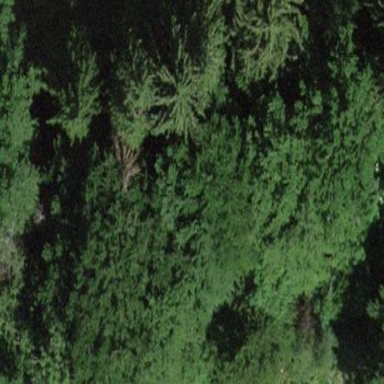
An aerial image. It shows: Forest area.